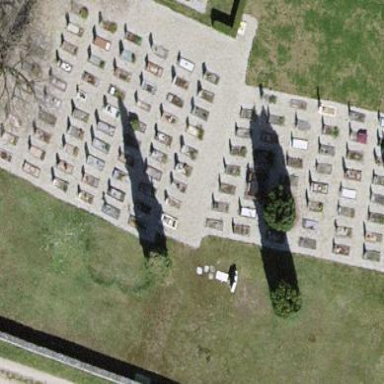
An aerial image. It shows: Cemetery.